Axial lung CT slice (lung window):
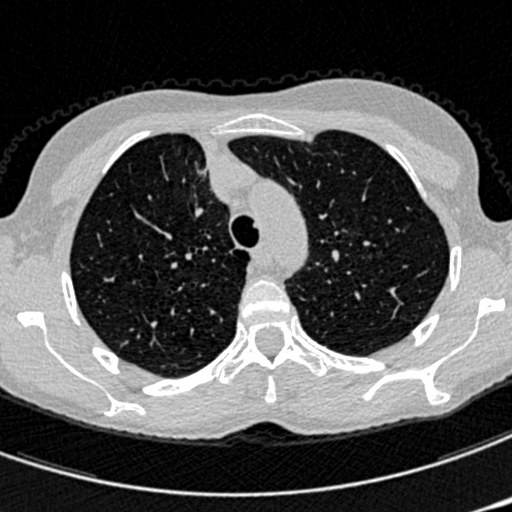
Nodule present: no